Field crop: tomato
Growth stage: 1
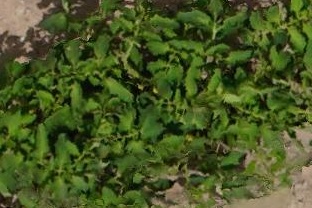
Species: tomato